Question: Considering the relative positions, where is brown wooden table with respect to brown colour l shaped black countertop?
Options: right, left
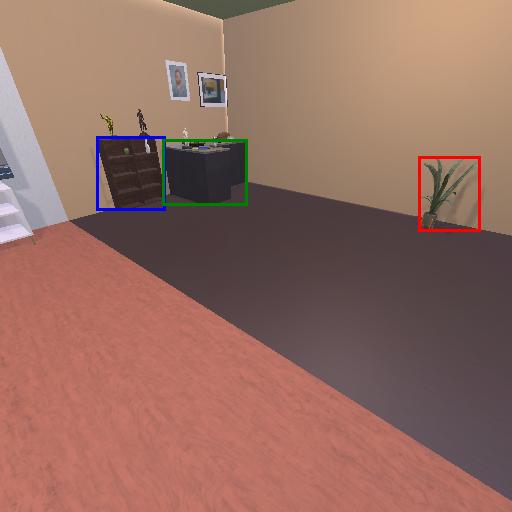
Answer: right